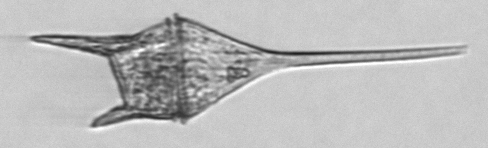
Label: Tripos_lineatus